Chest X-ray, AP view. Patient: 58 years old, sex M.
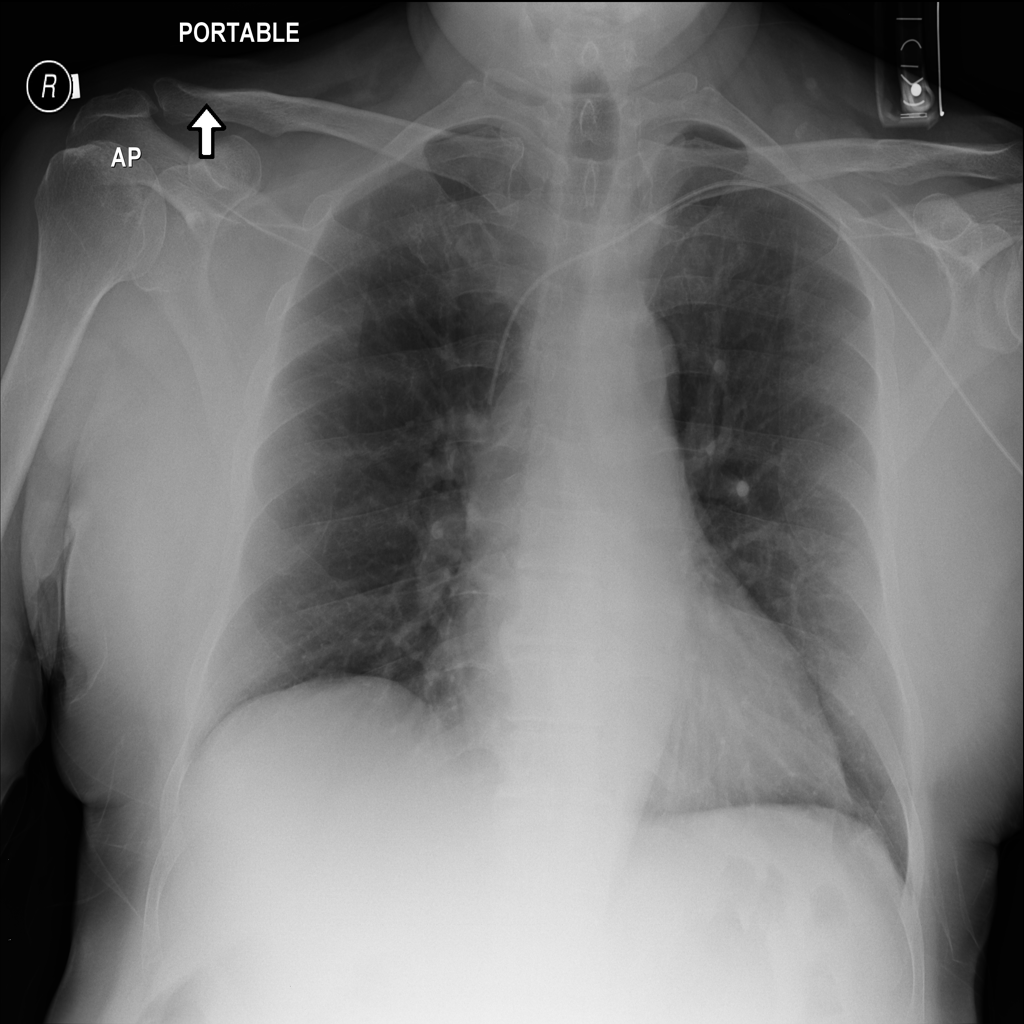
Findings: No Finding